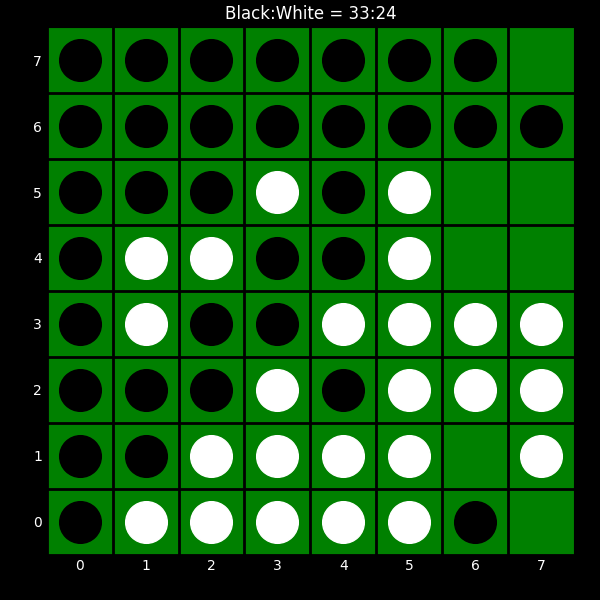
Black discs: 33
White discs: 24